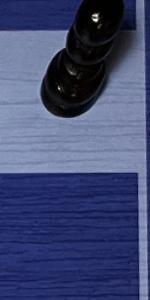
Label: Empty